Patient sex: F
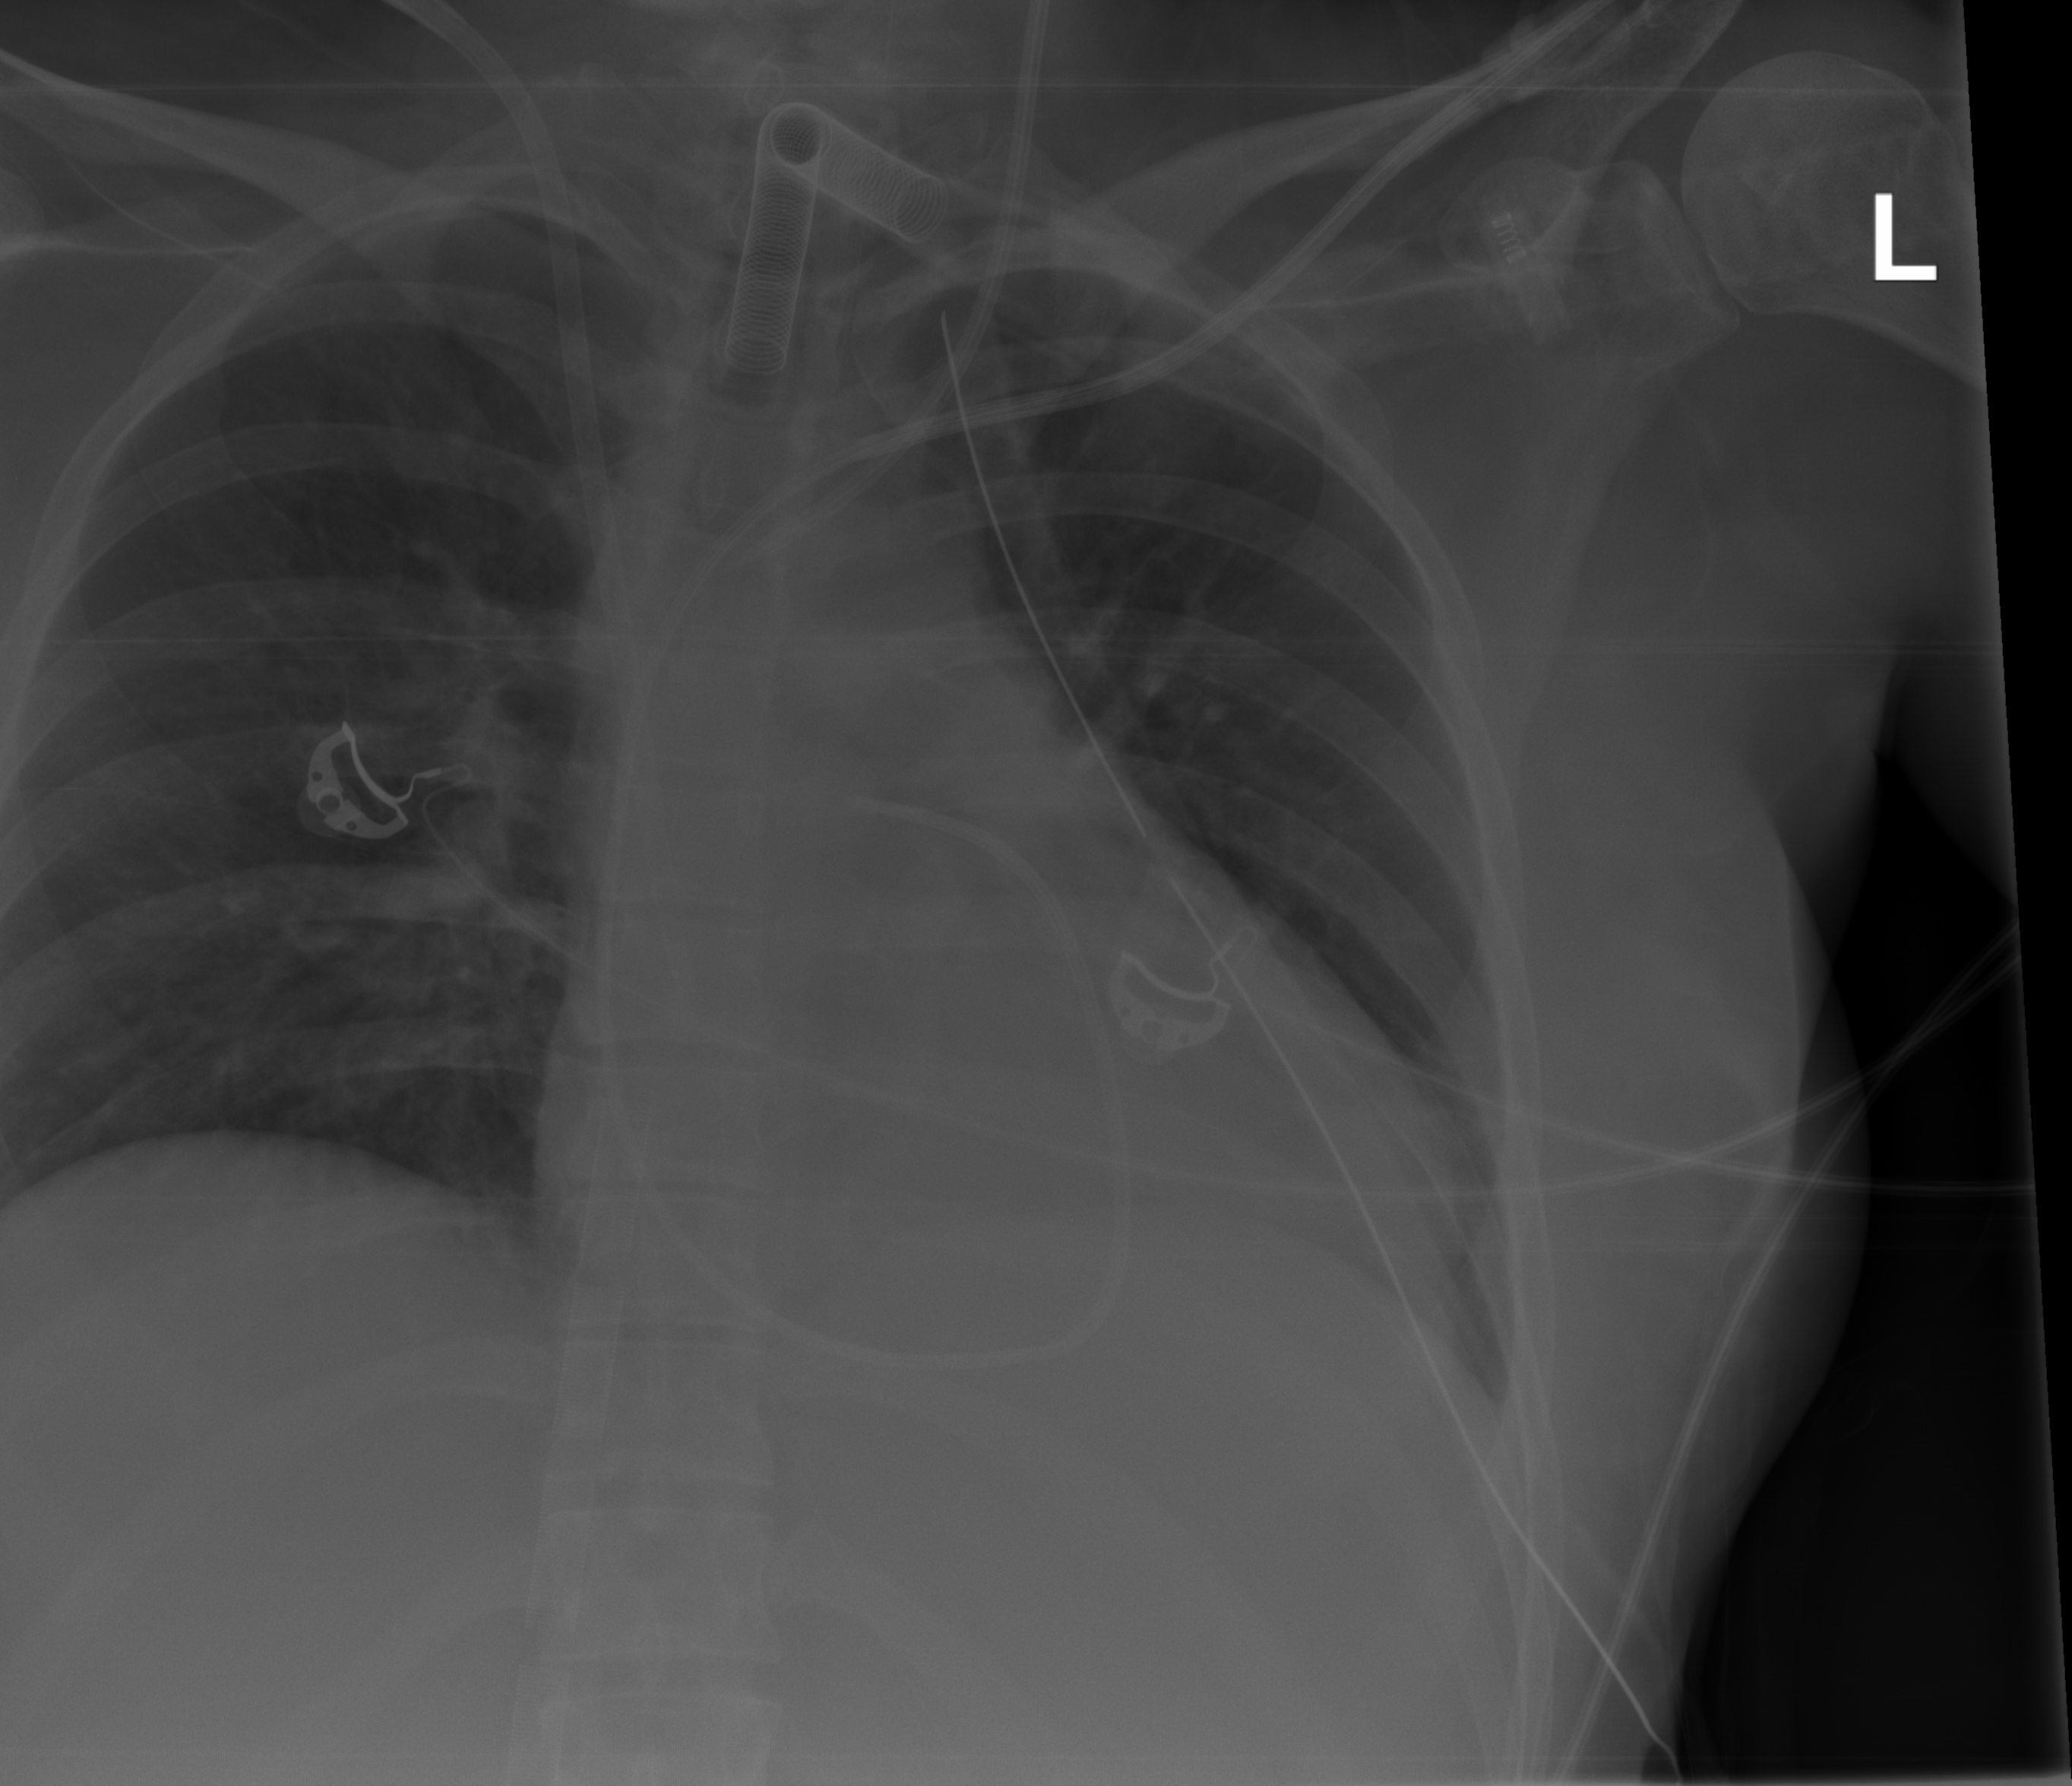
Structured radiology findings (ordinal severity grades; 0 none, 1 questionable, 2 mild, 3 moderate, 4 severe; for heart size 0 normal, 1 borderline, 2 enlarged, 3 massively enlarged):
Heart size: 2
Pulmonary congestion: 0
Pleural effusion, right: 0
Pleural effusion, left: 0
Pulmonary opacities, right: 0
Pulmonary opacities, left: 0
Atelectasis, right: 0
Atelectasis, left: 2